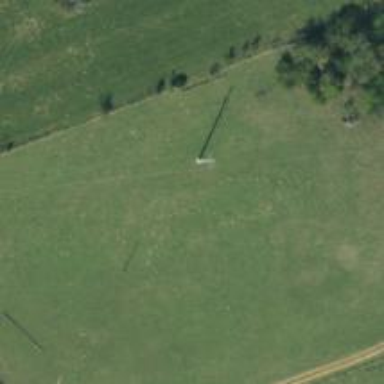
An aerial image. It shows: Power pole.